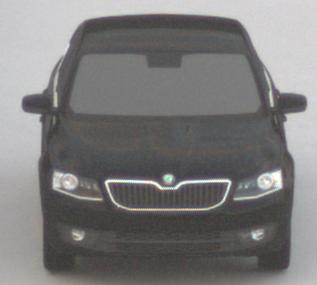
Make: Skoda
Model: Octavia 1.2 TSI
Detailed model: Octavia (III) Limousine
Model produced from: 2013/02
Model produced until: 2015/04
Doors: 5
Color: black
Road condition: dry road
Daytime: sunrise or sunset
Contrast: low contrast